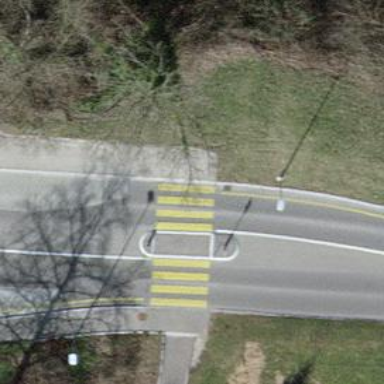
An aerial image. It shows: Marked road crossing with pedestrian island.